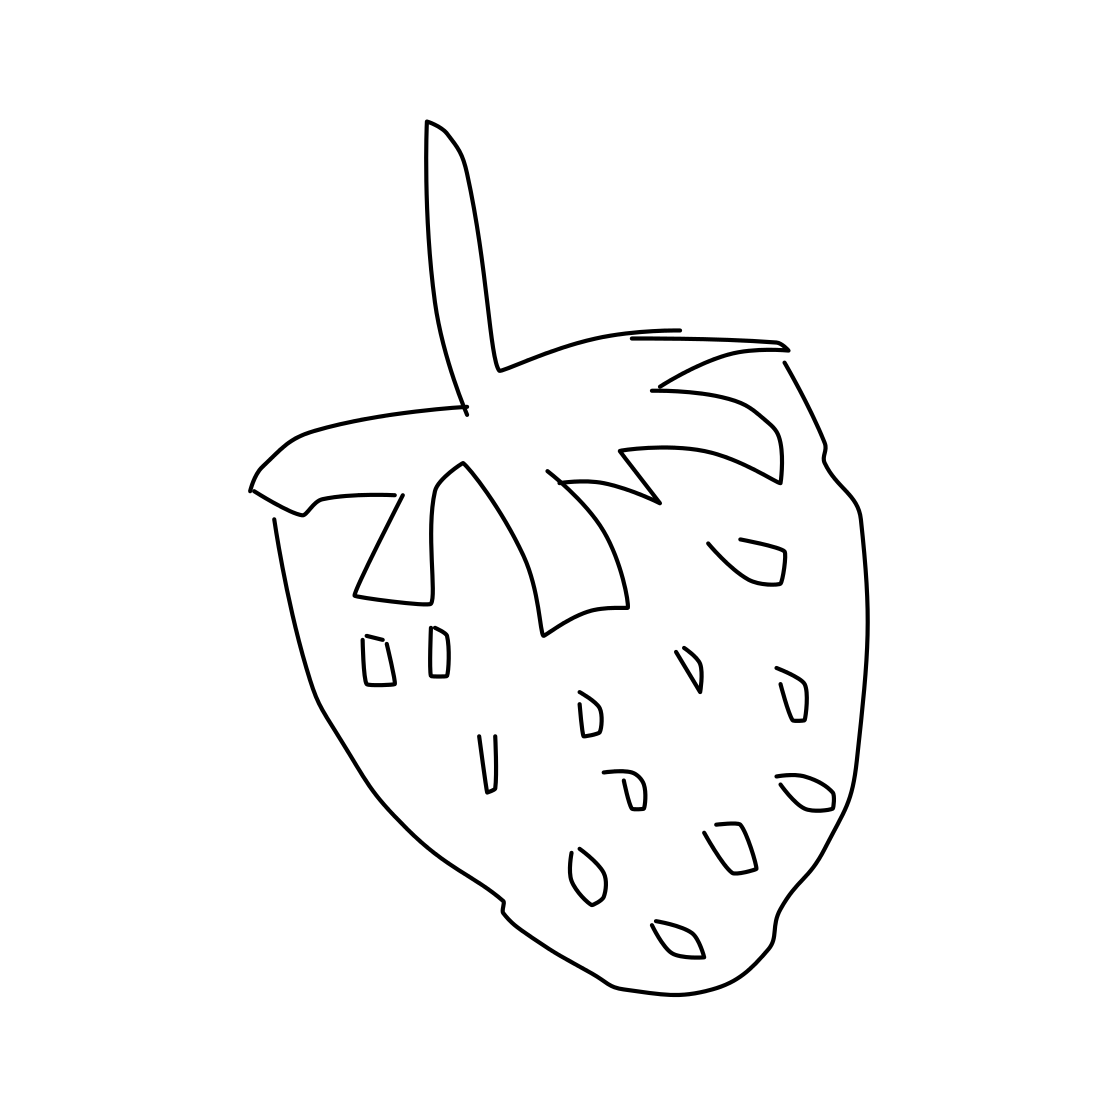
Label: strawberry